Interaction volume radius: 10 \u00c5
Interaction volume height: 10 \u00c5
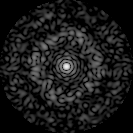
Disorder parameter: 0.8108